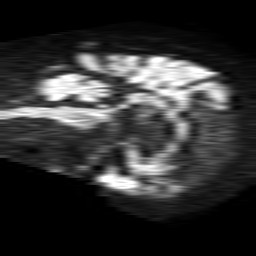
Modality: TRACE
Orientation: sagittal
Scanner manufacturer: philips
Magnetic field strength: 1.5 T
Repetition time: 4.6 s
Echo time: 0.09059 s